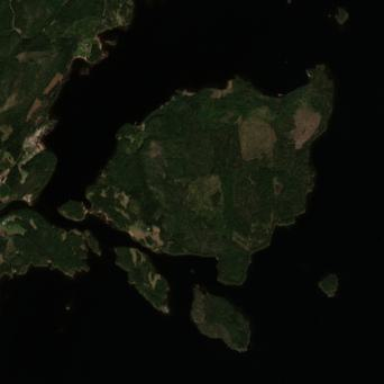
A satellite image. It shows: Island covered in forest.